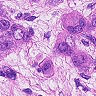
Metastatic tissue present: yes